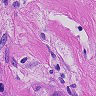
Metastatic tissue present: yes